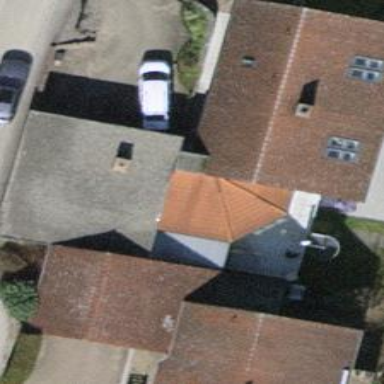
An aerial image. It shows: Garage.